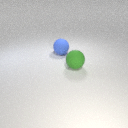
large green rubber sphere to the right of large blue rubber sphere